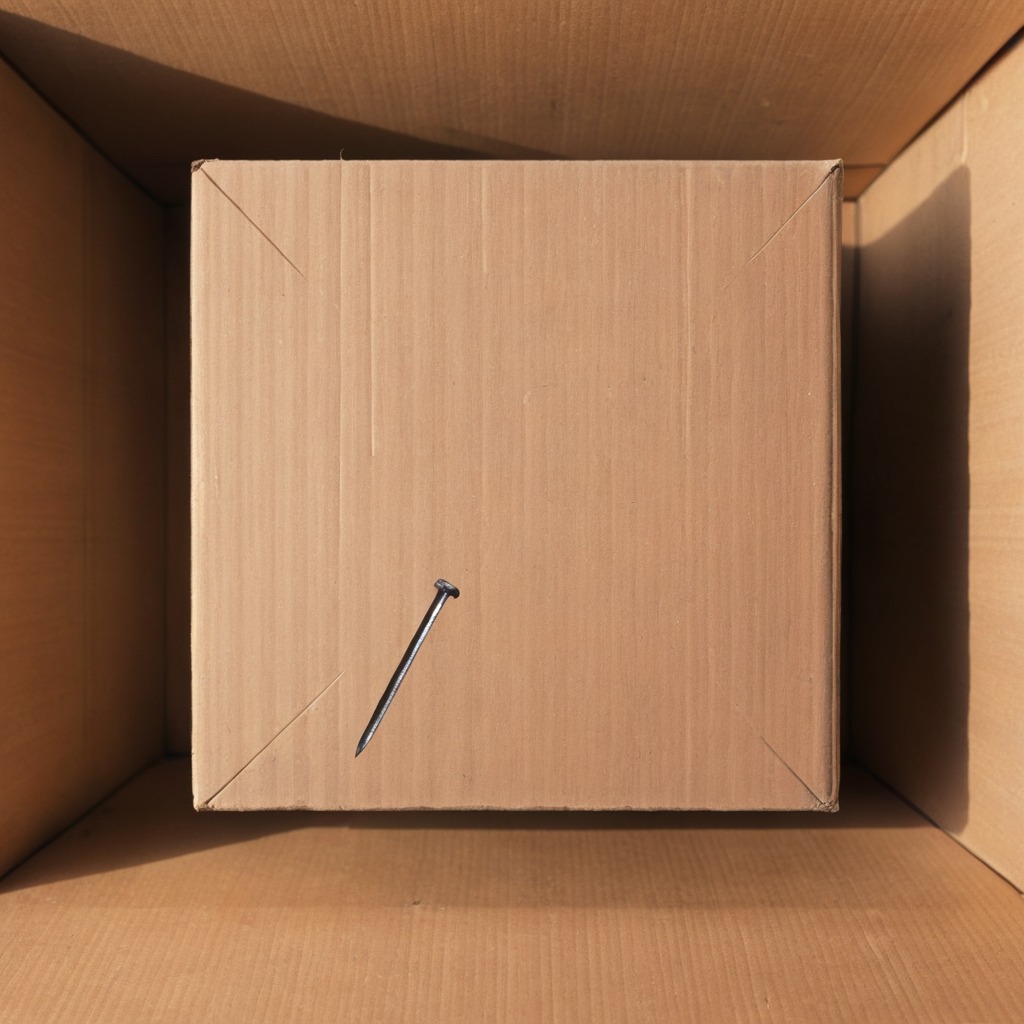
An iron nail is lying on the cardboard box surface.